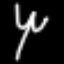
Label: fork